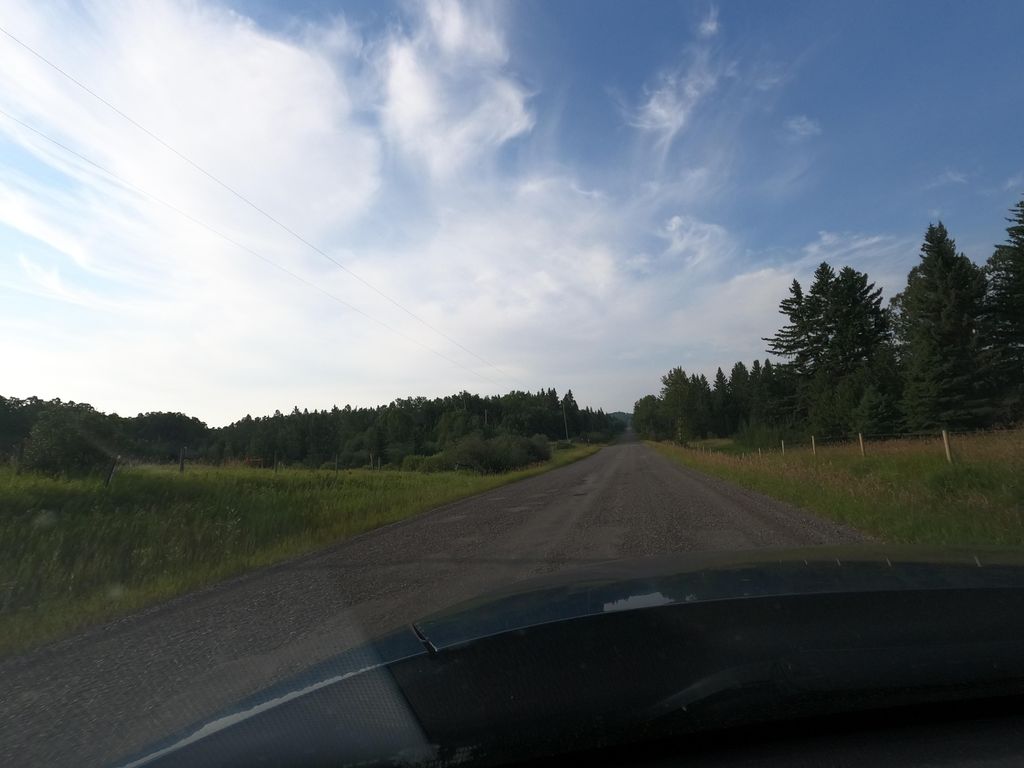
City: calgary